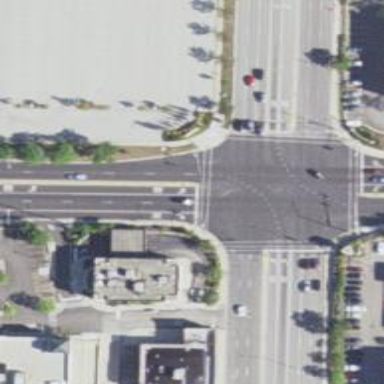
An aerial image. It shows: Footway with marked crossing lines.